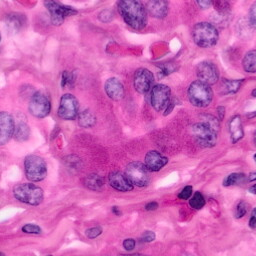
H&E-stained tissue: Pancreatic